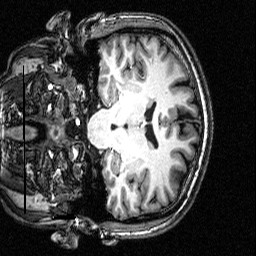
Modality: T1w
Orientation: coronal
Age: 42
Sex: male
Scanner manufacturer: siemens
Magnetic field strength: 3 T
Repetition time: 2.5 s
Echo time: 0.00393 s